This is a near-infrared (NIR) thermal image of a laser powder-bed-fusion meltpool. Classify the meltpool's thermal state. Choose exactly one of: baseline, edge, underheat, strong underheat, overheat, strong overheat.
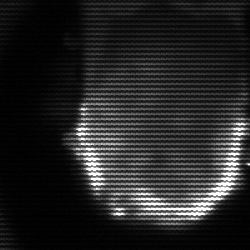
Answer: baseline